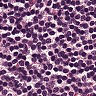
Metastatic tissue present: no